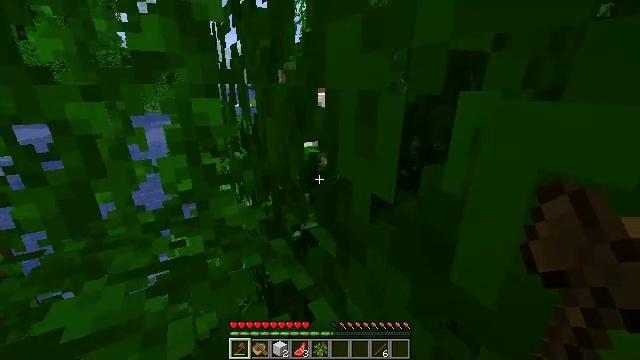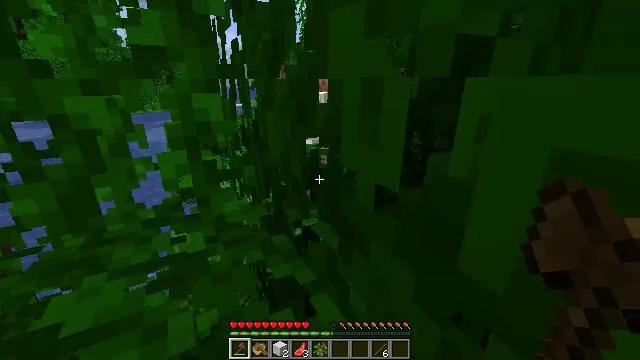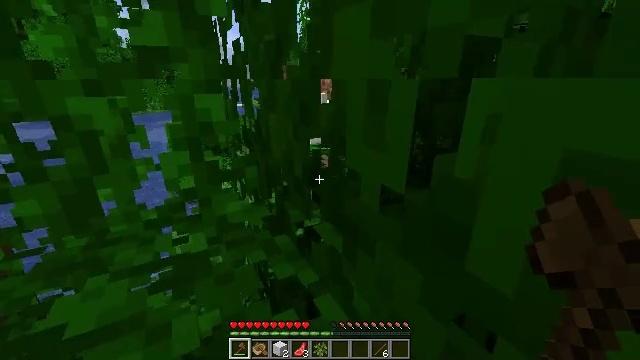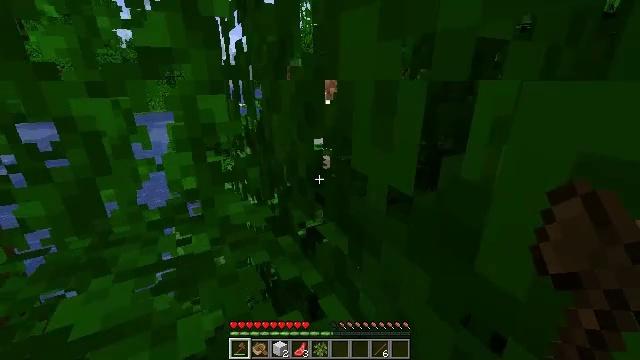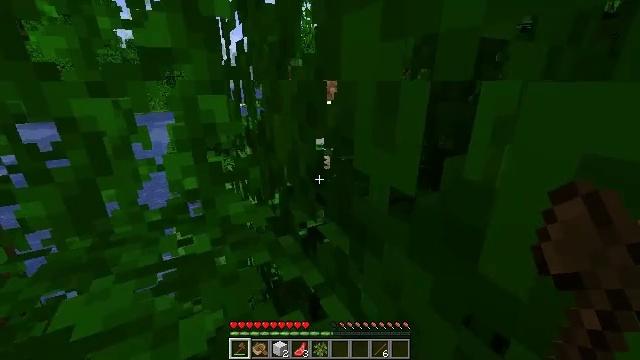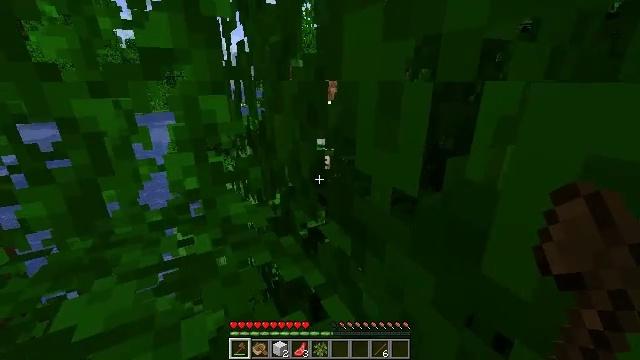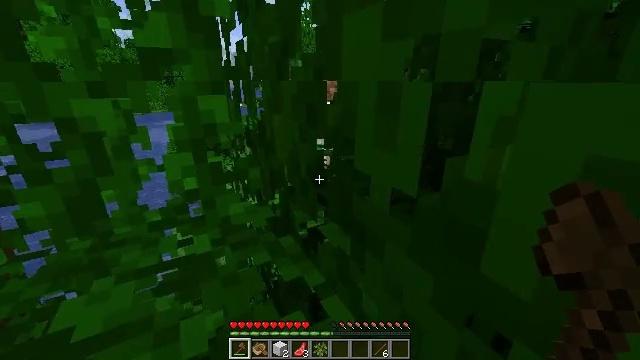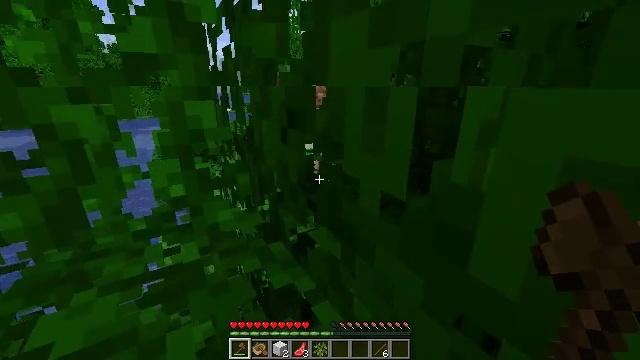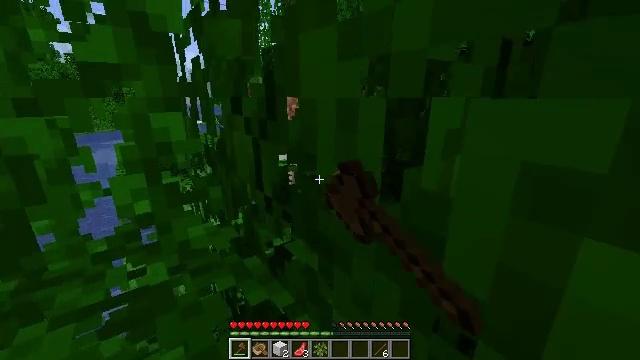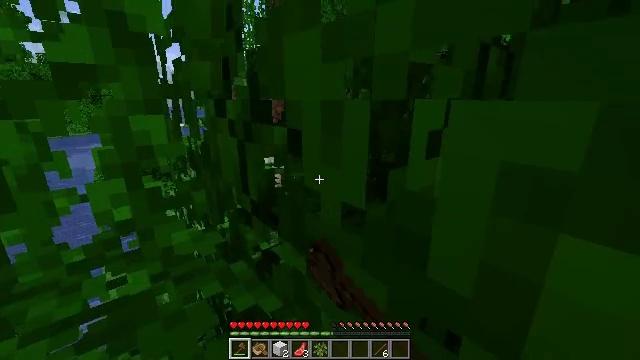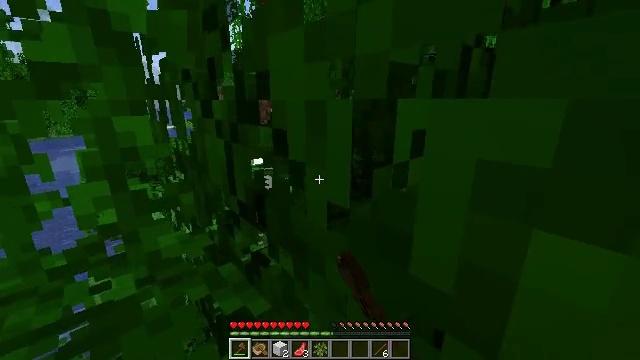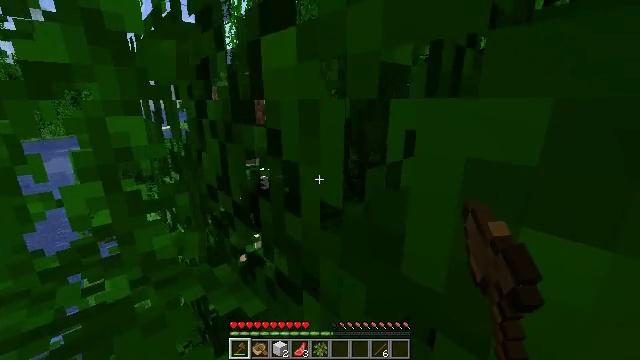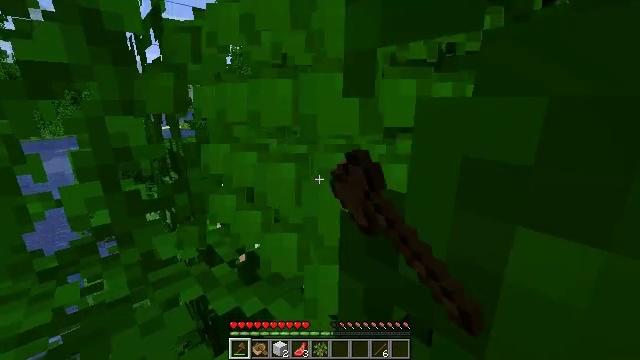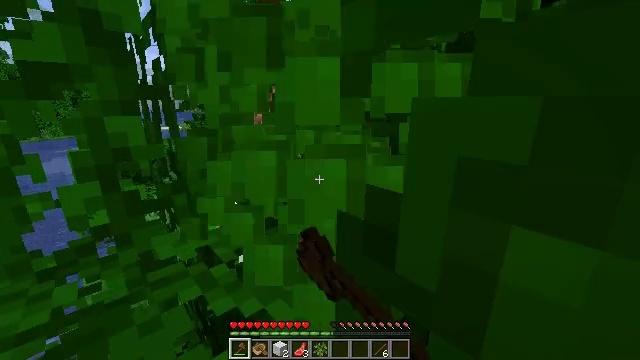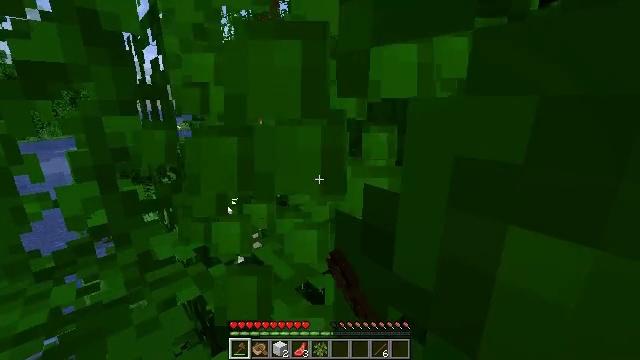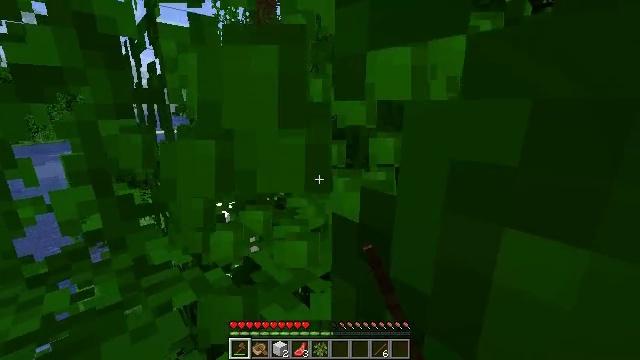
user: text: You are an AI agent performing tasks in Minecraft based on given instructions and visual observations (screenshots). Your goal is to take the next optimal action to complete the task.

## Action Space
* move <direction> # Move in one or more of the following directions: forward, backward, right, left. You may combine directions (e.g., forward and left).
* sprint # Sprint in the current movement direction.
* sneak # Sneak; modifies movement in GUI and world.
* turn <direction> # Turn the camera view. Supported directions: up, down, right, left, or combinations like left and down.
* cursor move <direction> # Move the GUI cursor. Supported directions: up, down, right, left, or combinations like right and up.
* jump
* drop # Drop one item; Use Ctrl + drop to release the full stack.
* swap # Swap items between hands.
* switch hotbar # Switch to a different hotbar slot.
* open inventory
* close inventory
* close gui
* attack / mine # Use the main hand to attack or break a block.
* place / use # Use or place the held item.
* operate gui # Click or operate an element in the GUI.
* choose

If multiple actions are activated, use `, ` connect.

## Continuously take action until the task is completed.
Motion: motion action
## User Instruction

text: Clear the jungle leaves to make way.
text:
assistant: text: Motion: move forward and move right
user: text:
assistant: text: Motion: move forward and move right
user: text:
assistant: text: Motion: move forward and move right
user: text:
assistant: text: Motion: move forward and move right
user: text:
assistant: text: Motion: move forward and move right
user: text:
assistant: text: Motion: move forward
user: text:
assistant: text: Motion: move forward, turn right and up, attack / mine
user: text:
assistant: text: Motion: move forward, turn right and up, attack / mine
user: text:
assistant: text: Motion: move forward, turn right, attack / mine
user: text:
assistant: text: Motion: turn right, attack / mine
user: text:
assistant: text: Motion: attack / mine
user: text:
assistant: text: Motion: attack / mine
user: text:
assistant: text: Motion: attack / mine
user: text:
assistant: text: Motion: attack / mine
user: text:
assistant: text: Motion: attack / mine
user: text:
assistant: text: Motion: turn up, attack / mine
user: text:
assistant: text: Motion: attack / mine